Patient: sex M, age 61
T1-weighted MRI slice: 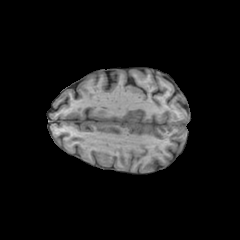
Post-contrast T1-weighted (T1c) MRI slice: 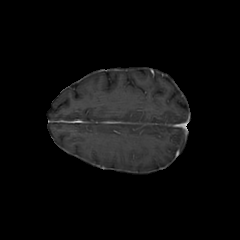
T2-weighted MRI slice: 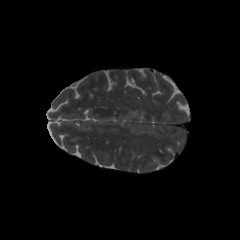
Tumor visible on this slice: no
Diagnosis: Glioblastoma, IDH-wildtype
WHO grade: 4